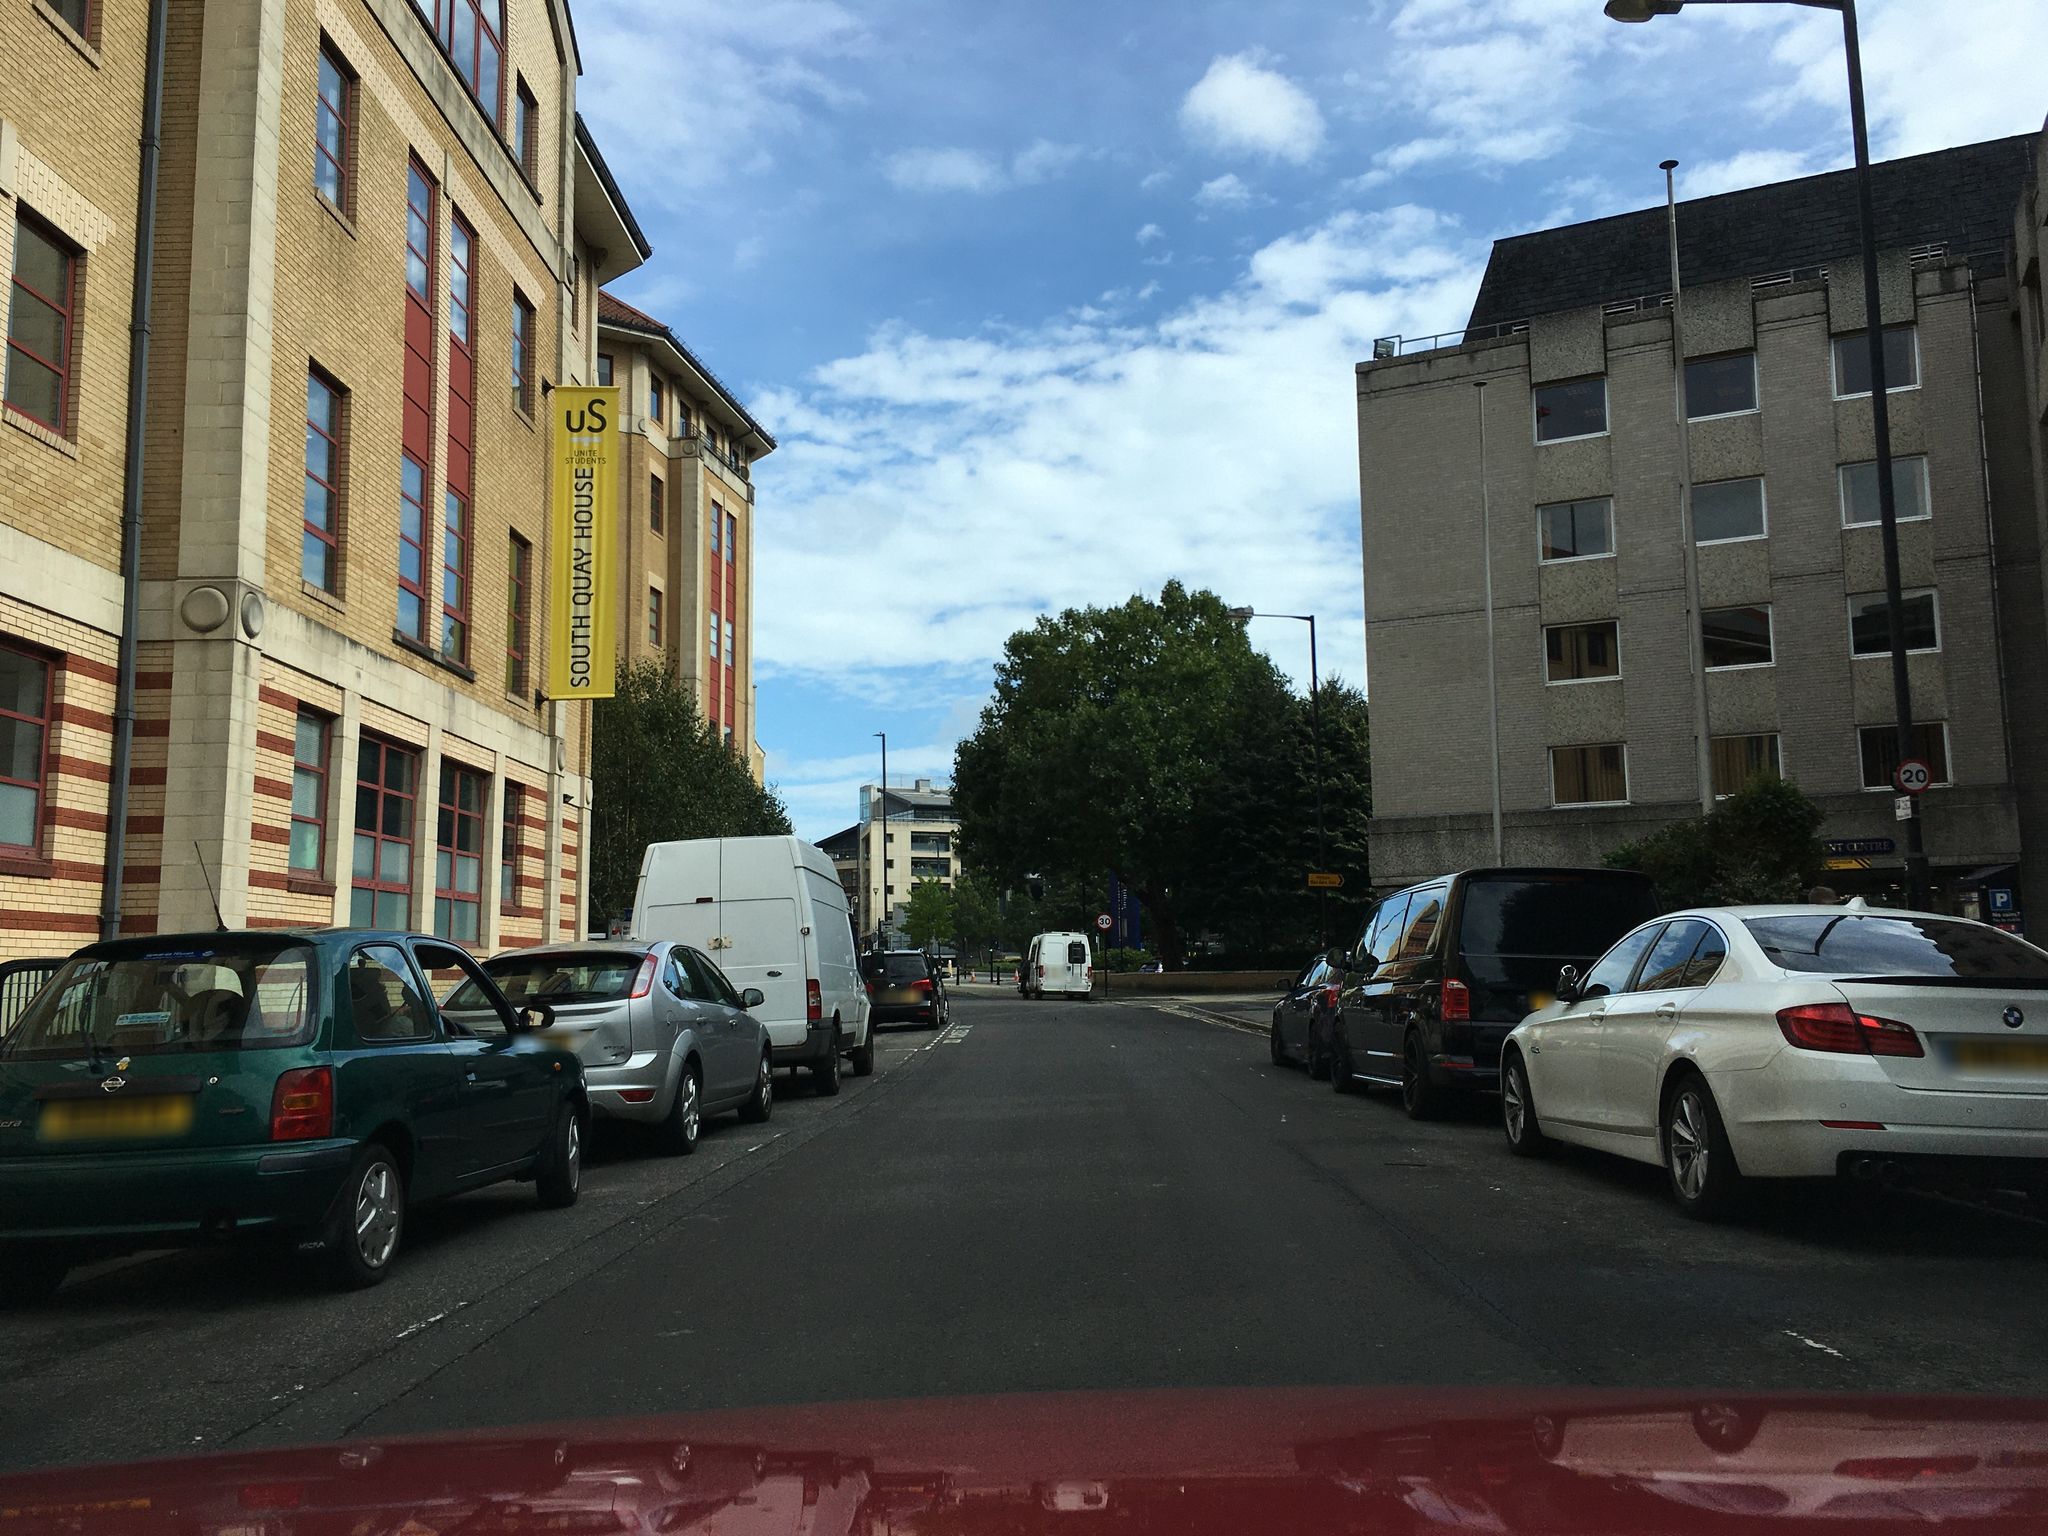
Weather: cloudy
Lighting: day
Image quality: good
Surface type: driving surface
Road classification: footway, steps, service
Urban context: urban centre
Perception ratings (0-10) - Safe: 2.51, Lively: 8.2, Beautiful: 7.35, Boring: 2.23, Depressing: 2.53, Wealthy: 8.51